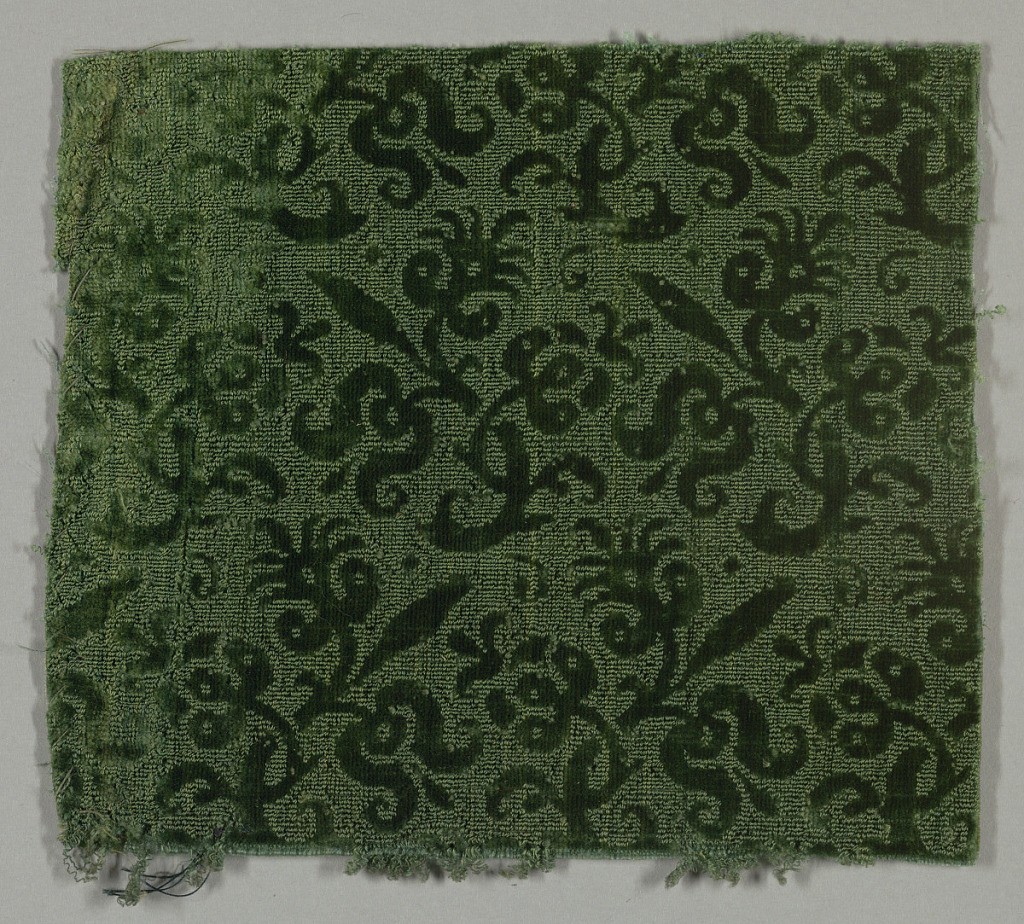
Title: Fragment
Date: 16th century
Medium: silk Technique: cut and uncut supplementary warp pile (velvet)
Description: Fragment of dark green velvet with a design in cut pile of small flowering branches in horizontal rows turning alternately right and left. Ground in uncut pile.